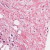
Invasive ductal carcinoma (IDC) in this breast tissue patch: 1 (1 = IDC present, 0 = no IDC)